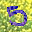
Label: 5